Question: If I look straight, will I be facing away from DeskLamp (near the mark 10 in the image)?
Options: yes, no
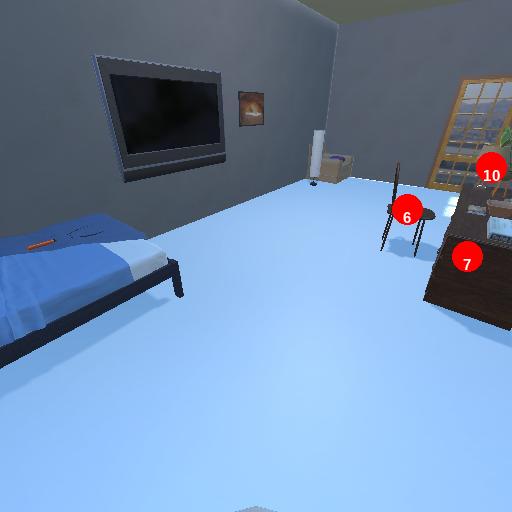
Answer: yes